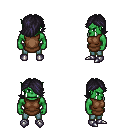
a pixel art fantasy rpg character, male body template, orc, green skin, brown tunic, teal pants, raven swoop hairstyle, metal boots, four views (front, back, left, right), 2x2 character sprite sheet, small pixel art, hard edges, no anti-aliasing